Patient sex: M
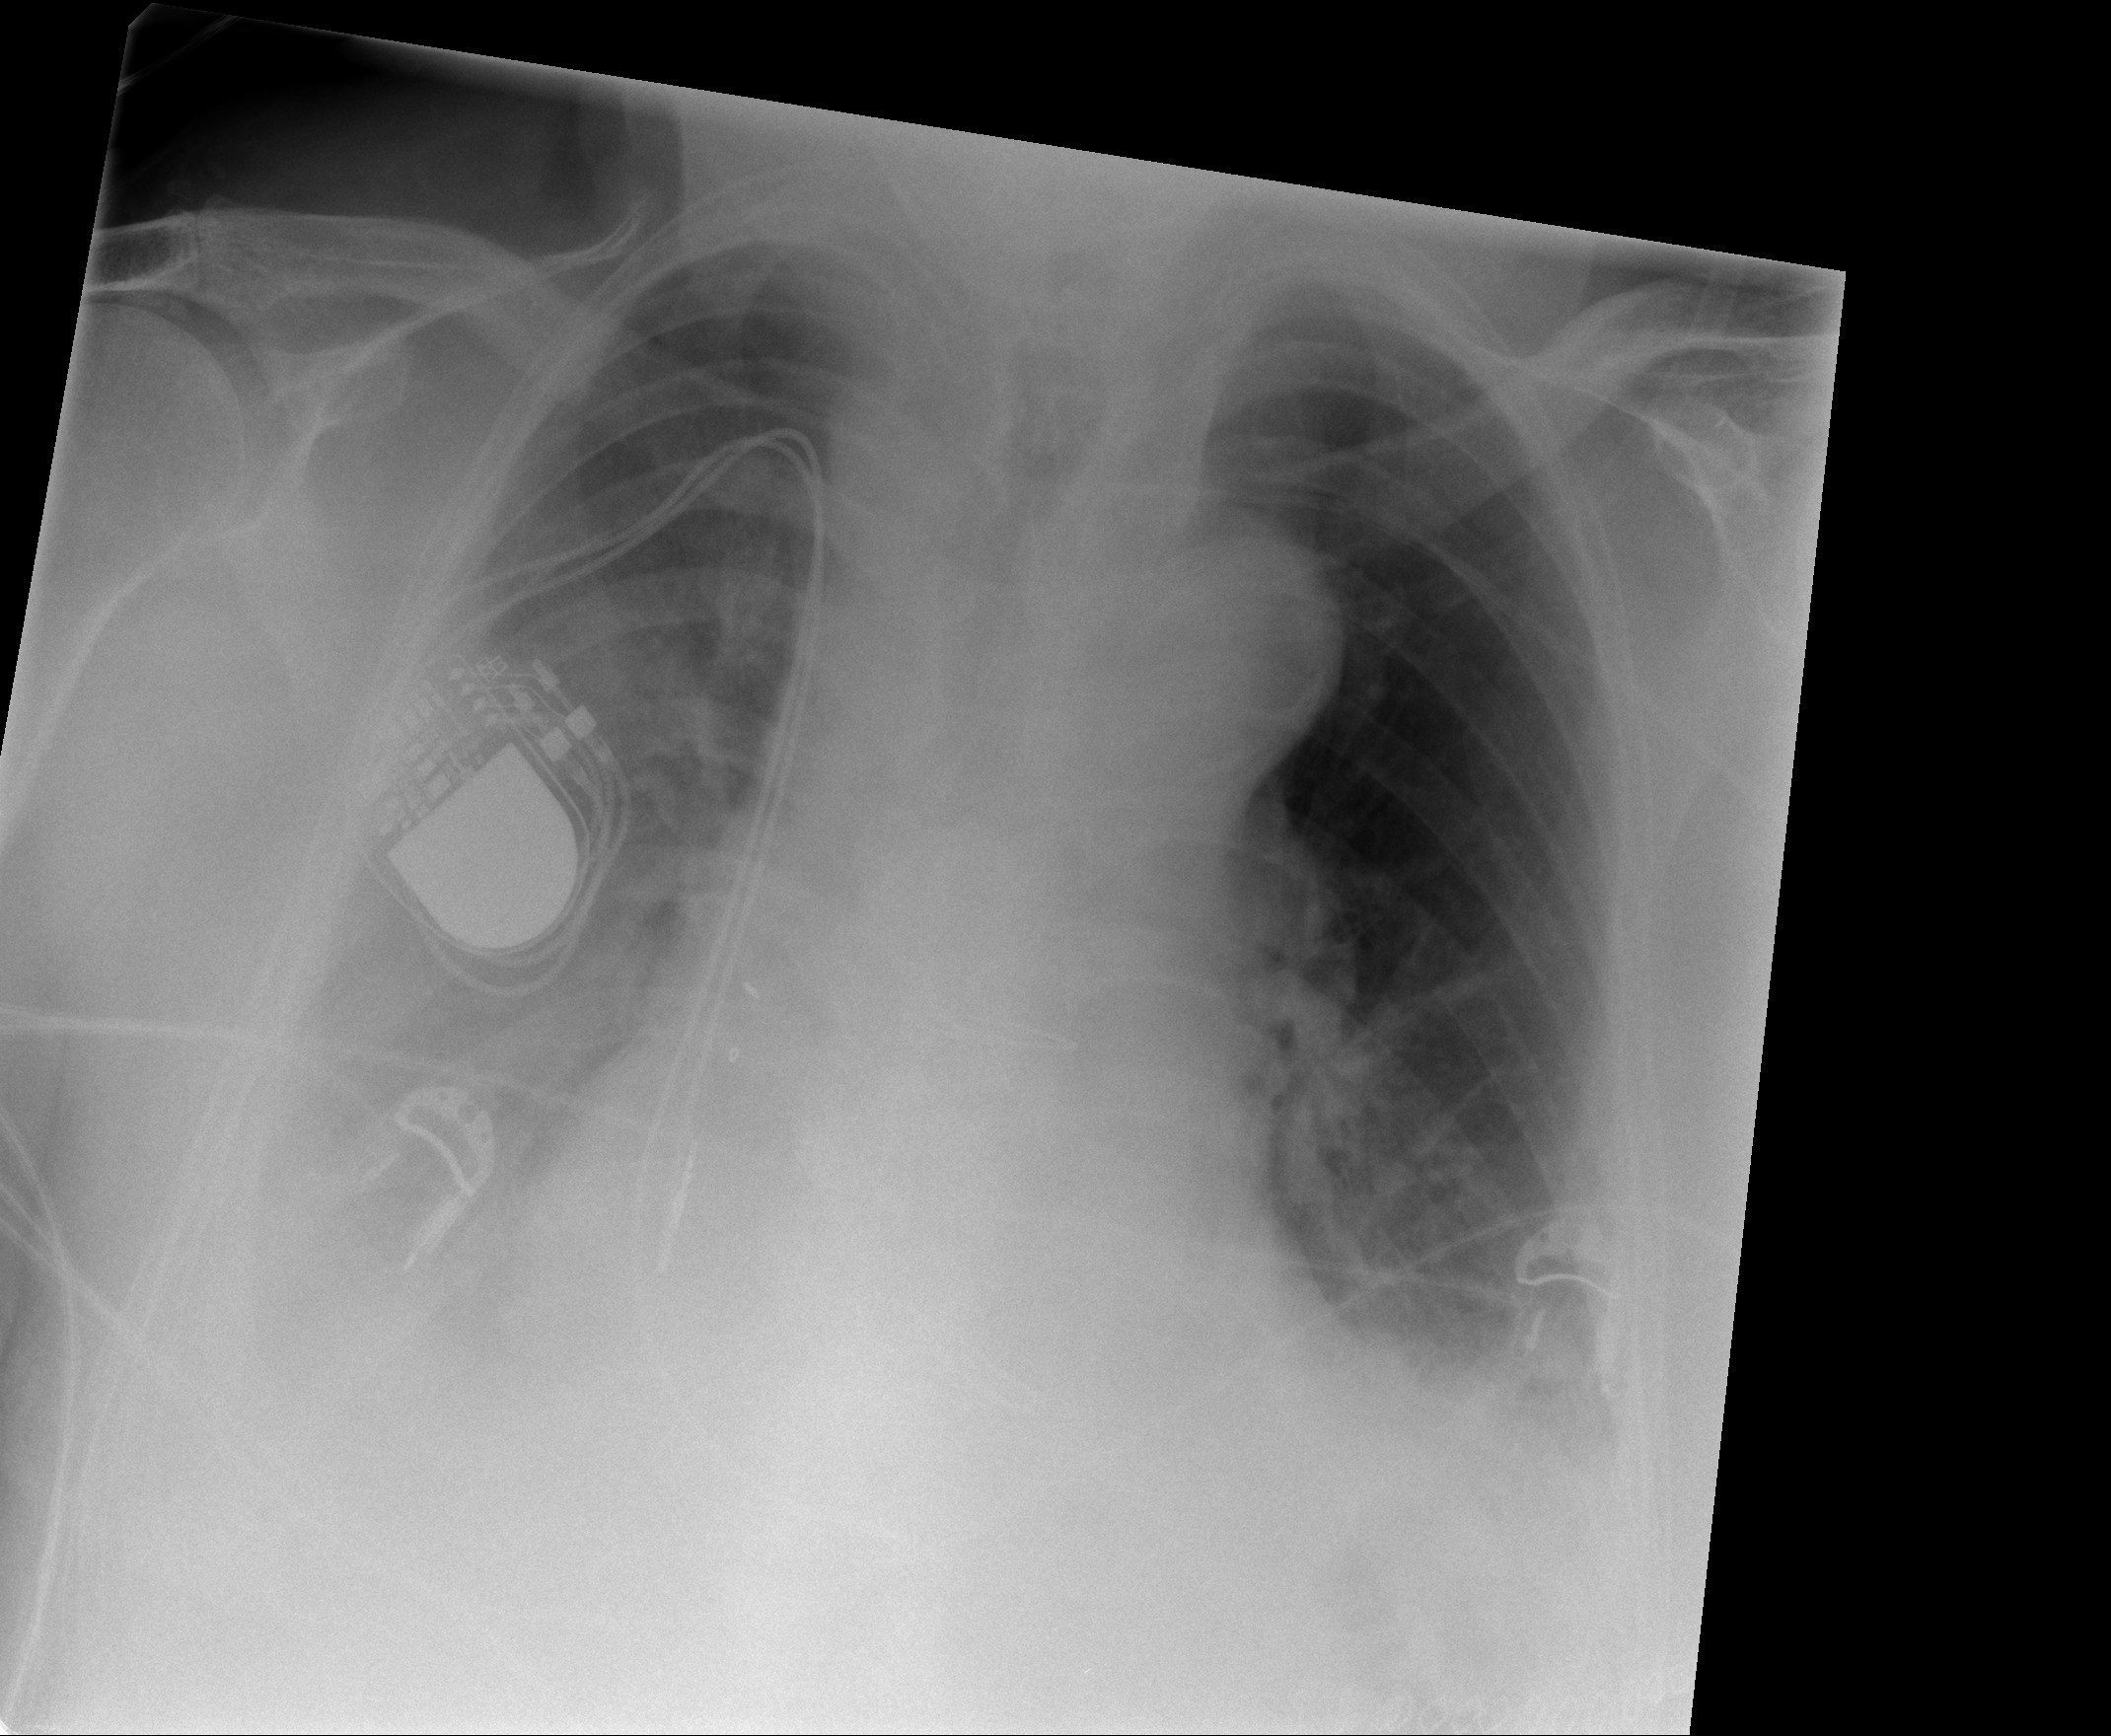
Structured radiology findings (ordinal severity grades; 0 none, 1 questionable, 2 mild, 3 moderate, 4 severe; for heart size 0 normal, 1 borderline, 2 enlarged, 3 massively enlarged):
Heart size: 0
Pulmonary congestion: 1
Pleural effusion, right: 3
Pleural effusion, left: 2
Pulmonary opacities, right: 0
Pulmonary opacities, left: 2
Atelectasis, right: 3
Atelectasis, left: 2